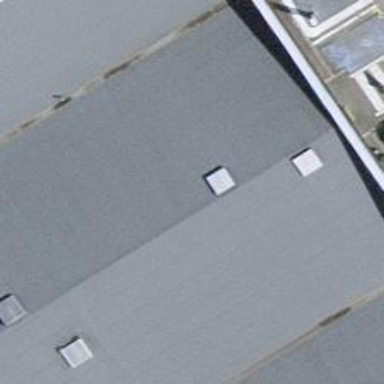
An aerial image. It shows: Car shop.